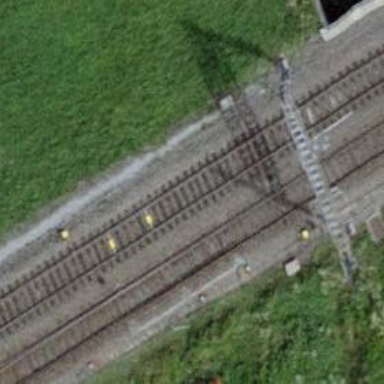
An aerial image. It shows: Single railway track with electrification through contact line.